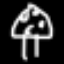
Label: mushroom